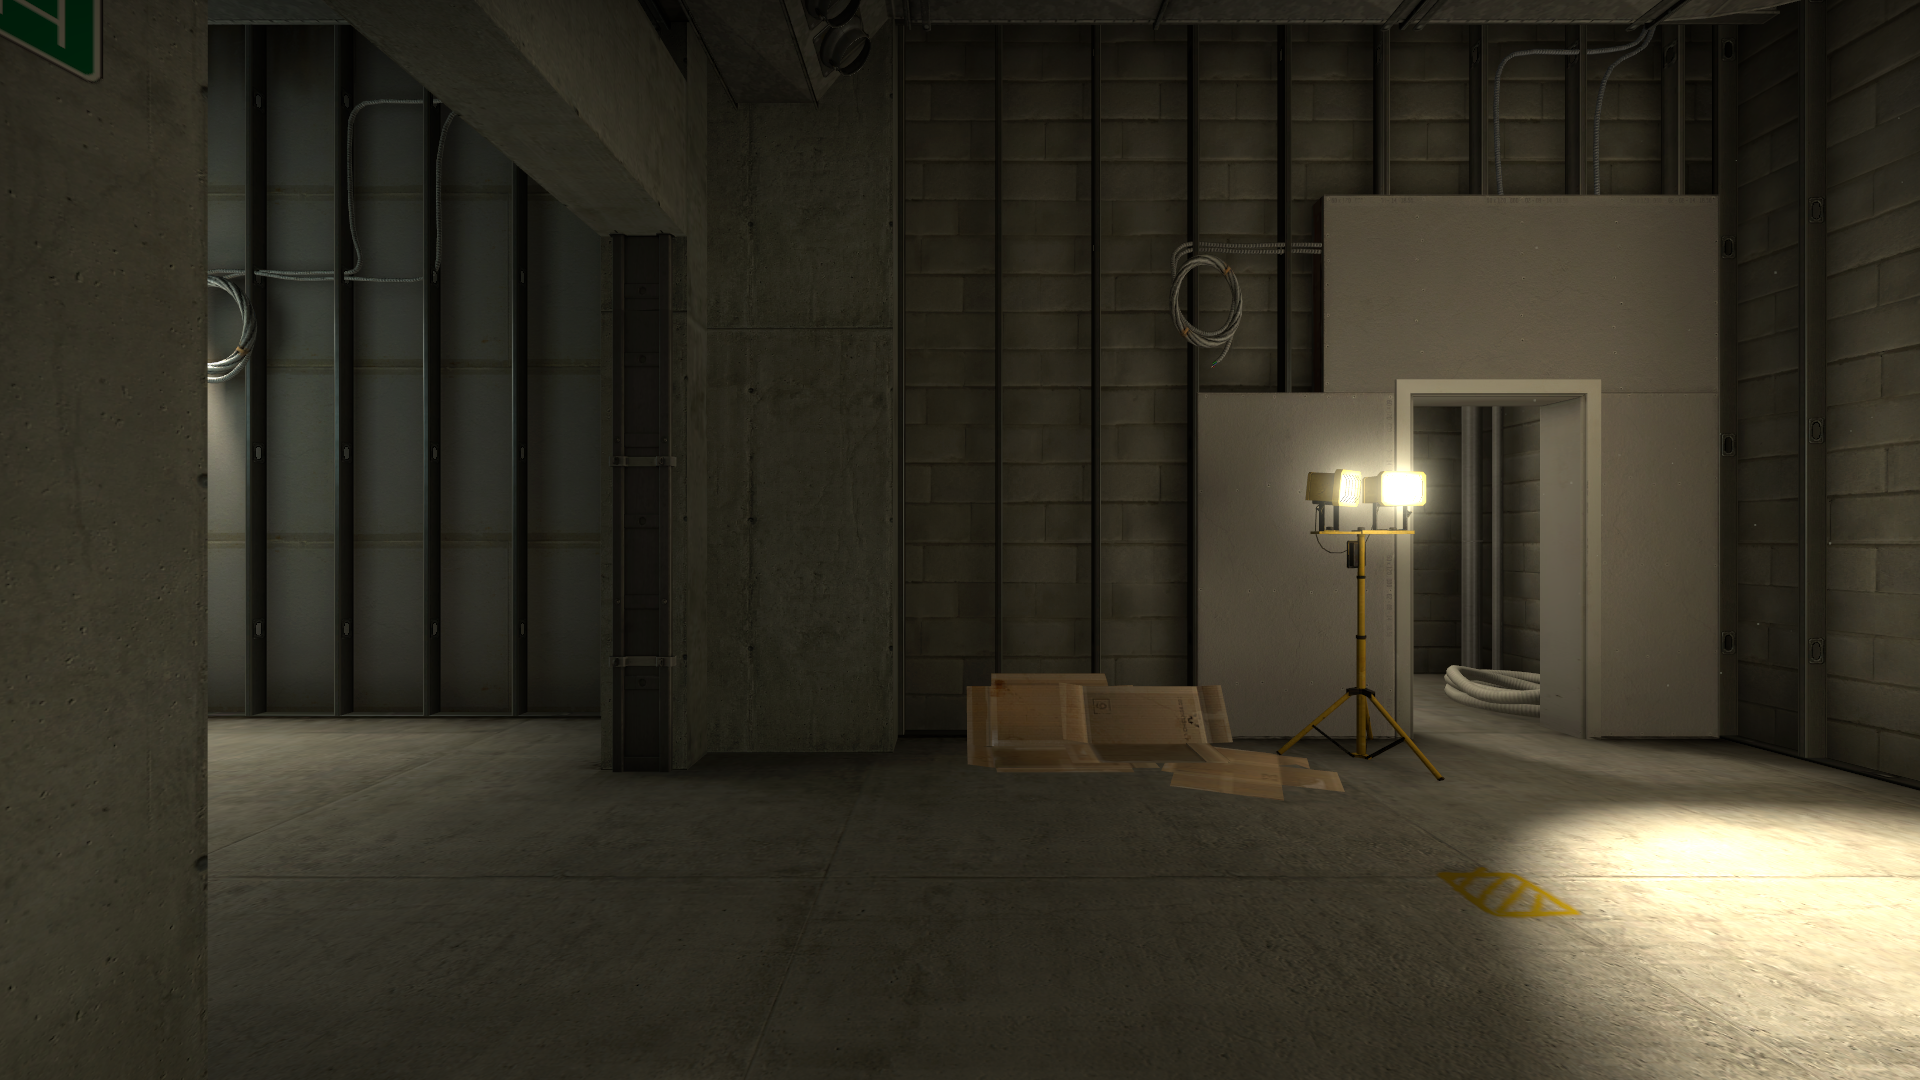
Map: de_vertigo